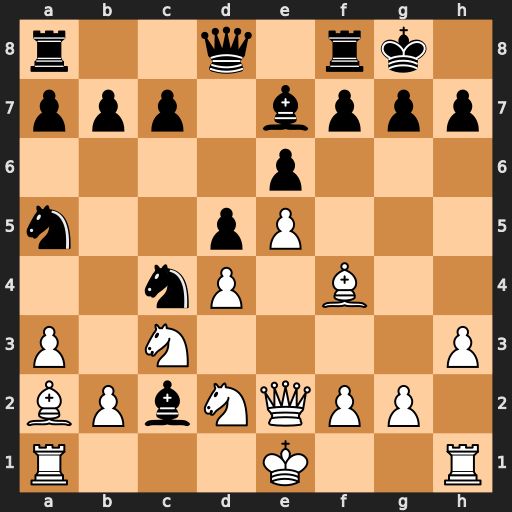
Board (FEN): r2q1rk1/ppp1bppp/4p3/n2pP3/2nP1B2/P1N4P/BPbNQPP1/R3K2R
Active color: w
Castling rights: KQ
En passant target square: -
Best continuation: Nxc4 dxc4 Qxc2